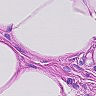
Metastatic tissue present: no